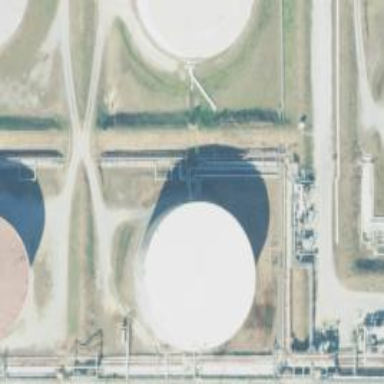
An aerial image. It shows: Storage tank building.